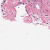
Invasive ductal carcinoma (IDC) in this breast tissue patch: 0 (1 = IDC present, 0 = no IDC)